Current action and preconditions to check: trajectory_clear

Your task: For each precondition in the list above, predict whether it will hold at this action.

Consider the current scene as observed from the mobile robot's camera, and analyze the predicted future states of all dynamic agents (e.g., people, animals, vehicles, or any moving entities) within the NEXT SECOND.

IMPORTANT: Only answer "very likely" if you are absolutely certain—based on strong, clear evidence—that a dynamic agent will violate the precondition in the predicted future state. Do NOT answer "very likely" for unlikely, ambiguous, or low-probability risks.

Ask yourself for each precondition: Is there a high probability, with clear and convincing evidence, that the predicted future states of any dynamic agent will interfere with the predicted future state of the currently executing action within the NEXT SECOND, causing that precondition to fail?

Assess the risk level based on these predictions. Use "likely" or "very likely" if motions create a clear risk of interference.

Use "neutral" or "improbable" if agents are nearby but their predicted paths are clearly diverging or non-conflicting.

Failure Risk Categories: "very improbable", "improbable", "neutral", "likely", "very likely"

Answer Format: Output ONLY the probability_of_failure value from these categories: "very improbable", "improbable", "neutral", "likely", "very likely"

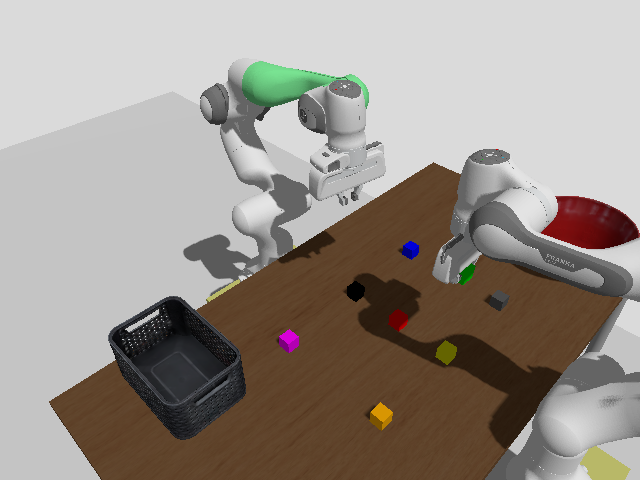

Answer: very improbable